Question: Visual Studio 2010 designer says that unhandled exception occurred in MultiValueConverter but I can build my program and it works fine (multibinding also works).

XAML (I set window.DataContext in constructor):
'''
<ComboBox Name="cbbProfile" DisplayMemberPath="Name" Grid.Row="1" Margin="10,5" Grid.ColumnSpan="3" ItemsSource="{Binding ProfilesData.ProfilesItems}" SelectionChanged="cbbProfile_SelectionChanged" >
<ComboBox.IsEnabled>
<MultiBinding Converter="{StaticResource multiEnabledToEnabled}">
<Binding Path="ProfilesData.ProfilesItems.Count" Converter="{StaticResource itemsCountToEnabled}" />
<Binding Path="State" Converter="{StaticResource stateToControlsEnabled}" />
</MultiBinding>
</ComboBox.IsEnabled>
</ComboBox>
'''
Converters:
'''
public class MultiEnabledToEnabled : IMultiValueConverter
{
public object Convert(object[] values, Type targetType, object parameter, CultureInfo culture)
{
foreach (object val in values)
{
if (!(bool) val) // <-- EXCEPTION (line 176) HERE
return false;
}
return true;
}
public class ItemsCountToEnabled : IValueConverter
{
public object Convert(object value, Type targetType, object parameter, CultureInfo culture)
{
return (int)value == 0 ? false : true;
}
public object ConvertBack(object value, Type targetType, object parameter, CultureInfo culture)
{
throw new NotImplementedException();
}
}
public class StateToControlsEnabled : IValueConverter
{
public object Convert(object value, Type targetType, object parameter, CultureInfo culture)
{
var val = (ProgramState)value;
switch (val)
{
...
default:
return true;
}
}
public object ConvertBack(object value, Type targetType, object parameter, CultureInfo culture)
{
throw new NotImplementedException();
}
}
'''
VS Exception text:
System.InvalidCastException
Specified cast is not valid.
at myassemblyname.MultiEnabledToEnabled.Convert(Object[] values, Type targetType, Object parameter, CultureInfo culture) in C:...\Converters.cs:line 176
at System.Windows.Data.MultiBindingExpression.TransferValue()
at System.Windows.Data.MultiBindingExpression.Transfer()
at System.Windows.Data.MultiBindingExpression.UpdateTarget(Boolean includeInnerBindings)
at System.Windows.Data.MultiBindingExpression.AttachToContext(Boolean lastChance)
at System.Windows.Data.MultiBindingExpression.MS.Internal.Data.IDataBindEngineClient.AttachToContext(Boolean lastChance)
at MS.Internal.Data.DataBindEngine.Task.Run(Boolean lastChance)
at MS.Internal.Data.DataBindEngine.Run(Object arg)
at System.Windows.Threading.ExceptionWrapper.InternalRealCall(Delegate callback, Object args, Int32 numArgs)
at MS.Internal.Threading.ExceptionFilterHelper.TryCatchWhen(Object source, Delegate method, Object args, Int32 numArgs, Delegate catchHandler)
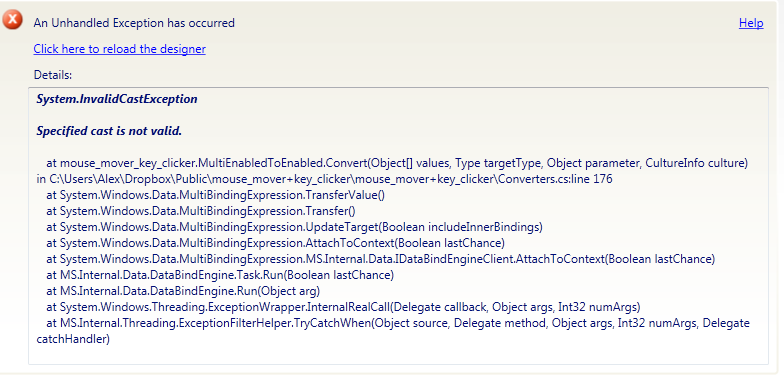
Answer: My best guess is that the binding happens before some initialization, and at least one value in the collection of object is 'DependencyProperty.UnsetValue', making the cast invalid.
Now, assuming you have a design time viewmodel set up, you could check beforehand if all the values are indeed booleans:
'''
if(values.All(v => v is bool))
{
//Do regular computation
}
else
{
//Handle edge case
}
'''
But as soon as any view gets complicated, the designer breaks, and it is painful to get it working again.
Expression Blend handles this better, if you absolutely want a designer but can't be bothered to set up a design time environment, go for it.
Otherwise do it like most people: forget about the designer.